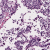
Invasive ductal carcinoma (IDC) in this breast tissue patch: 0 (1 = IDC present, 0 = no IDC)